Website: bh-photo
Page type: billing-address
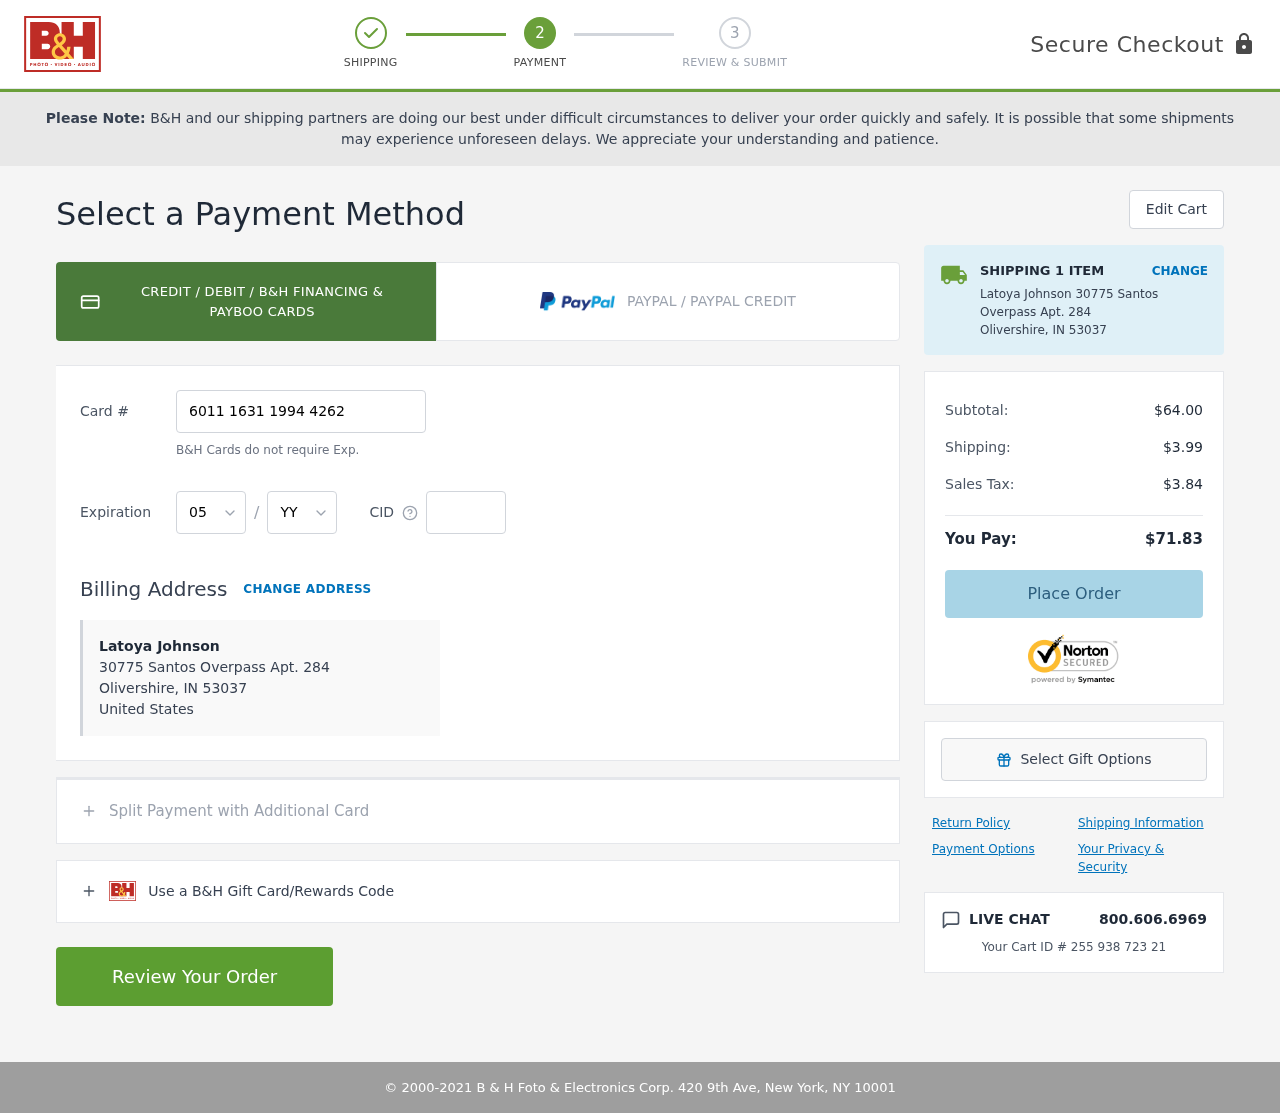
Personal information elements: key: PII_CARD_CVV
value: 551
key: PII_CARD_EXPIRY_MONTH
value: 05
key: PII_CARD_EXPIRY_YEAR
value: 26
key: PII_CARD_NUMBER
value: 6011 1631 1994 4262
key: PII_CITY
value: Olivershire
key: PII_COUNTRY
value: United States
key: PII_FULLNAME
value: Latoya Johnson
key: PII_POSTCODE
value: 53037
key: PII_STATE_ABBR
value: IN
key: PII_STREET
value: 30775 Santos Overpass Apt. 284
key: PII_FULLNAME2
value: Latoya Johnson
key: PII_CITY_STATE
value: Olivershire, IN
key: PII_POSTCODE_FULL
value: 53037
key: PII_POSTCODE_NUMERIC
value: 53037
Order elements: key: ORDER_NUM_ITEMS
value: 1
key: ORDER_SUBTOTAL
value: $64.00
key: ORDER_SHIPPING_COST
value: $3.99
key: ORDER_TAX
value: $3.84
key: ORDER_TOTAL
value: $71.83
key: ORDER_ID
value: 255 938 723 21